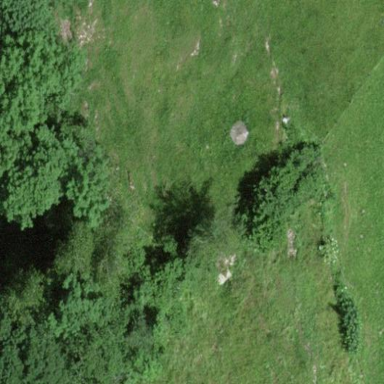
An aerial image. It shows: Forest with mixed types of leaves.